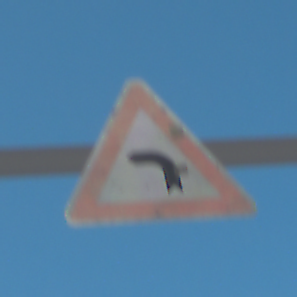
Verkehrszeichen: KurveLinks
Umgebung: Outdoor, Special
Tageszeit: Midday
Wetter: PartlyCloudy
Licht: Natural
Jahreszeit: NotSpecified
Kontrast: HighContrast